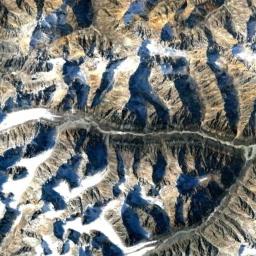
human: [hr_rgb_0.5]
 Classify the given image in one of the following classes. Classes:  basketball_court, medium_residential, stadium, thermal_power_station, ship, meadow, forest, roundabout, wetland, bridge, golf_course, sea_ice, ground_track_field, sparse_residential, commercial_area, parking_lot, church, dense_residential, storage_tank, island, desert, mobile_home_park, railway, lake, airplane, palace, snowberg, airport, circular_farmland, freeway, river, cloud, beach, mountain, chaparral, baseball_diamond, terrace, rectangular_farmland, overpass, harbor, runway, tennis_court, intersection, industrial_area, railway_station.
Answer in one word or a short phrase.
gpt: snowberg